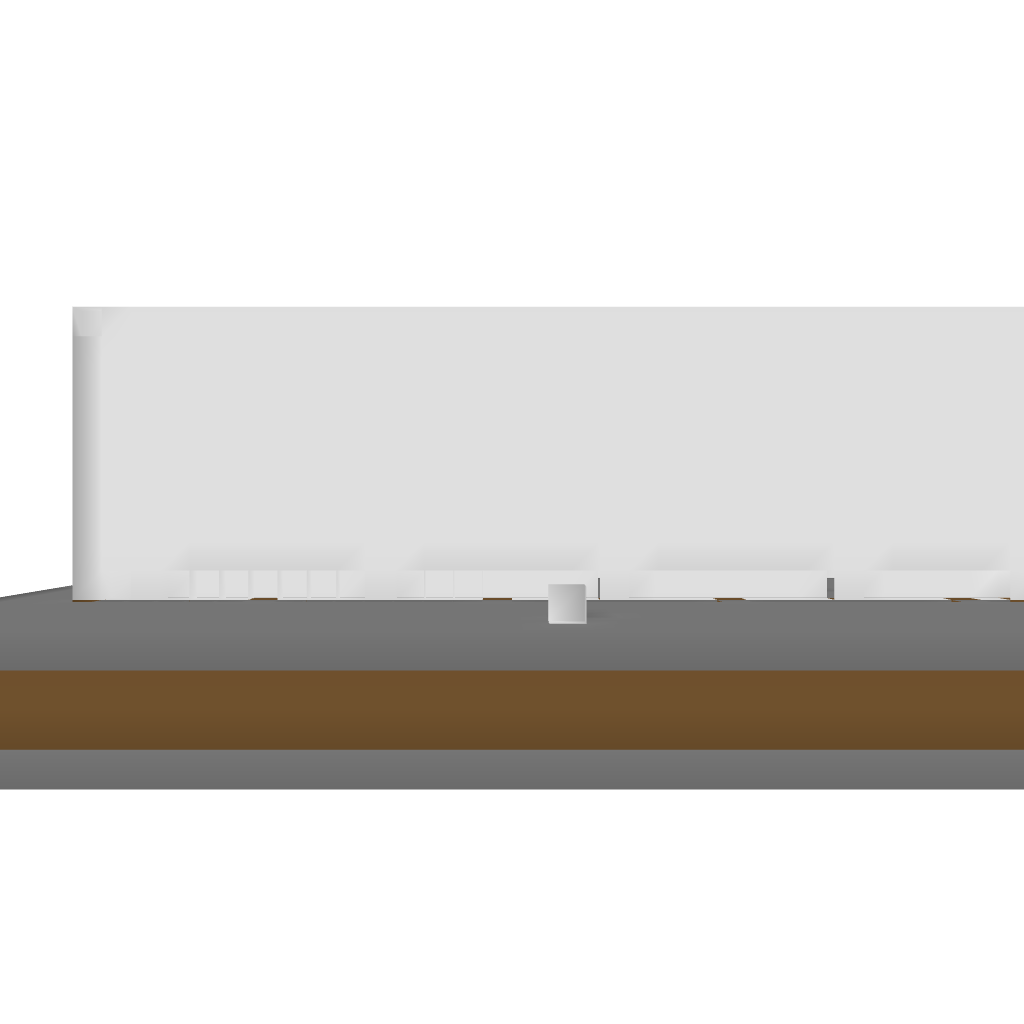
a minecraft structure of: HELLO Sign bad low quality